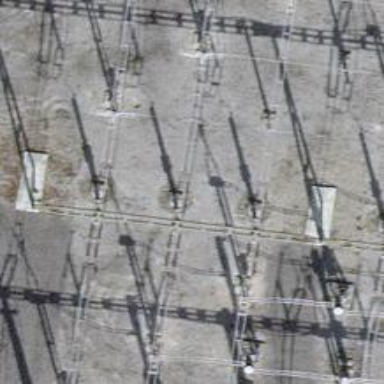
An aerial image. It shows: Insulator used in power equipment.